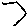
Label: hexagon